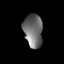
Tissue: prostate
Cell type: T cells
Senescence score: 0.3565
Nuclear area (px): 619
Mean DAPI intensity: 109.711